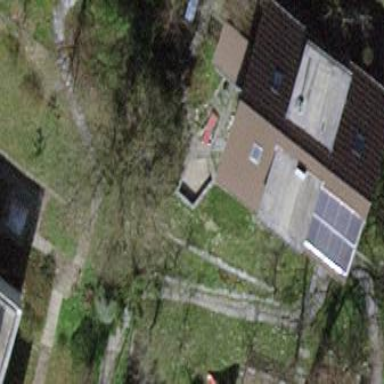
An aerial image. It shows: Simple and straightforward house.